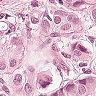
Metastatic tissue present: yes